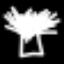
Label: palm tree